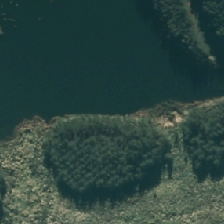
Land cover: lake_pond